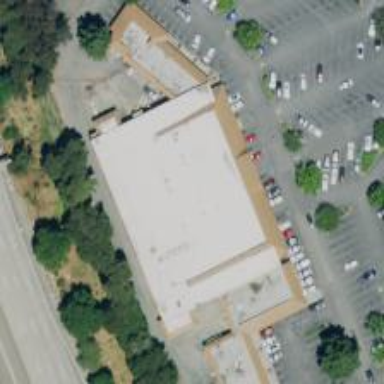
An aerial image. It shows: Supermarket.